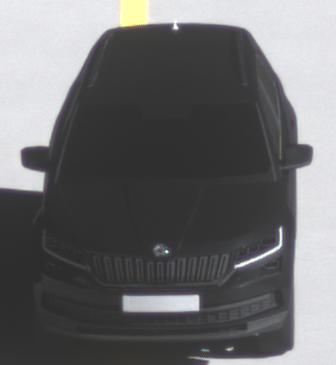
Make: Skoda
Model: Kodiaq 1.4 TSI
Detailed model: Kodiaq
Model produced from: 2017/03
Model produced until: 2018/05
Doors: 5
Color: black
Road condition: dry road
Daytime: morning or afternoon
Contrast: high contrast